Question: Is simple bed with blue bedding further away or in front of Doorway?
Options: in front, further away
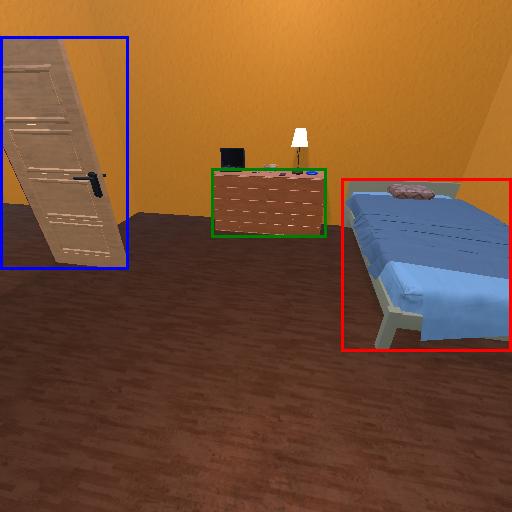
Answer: in front